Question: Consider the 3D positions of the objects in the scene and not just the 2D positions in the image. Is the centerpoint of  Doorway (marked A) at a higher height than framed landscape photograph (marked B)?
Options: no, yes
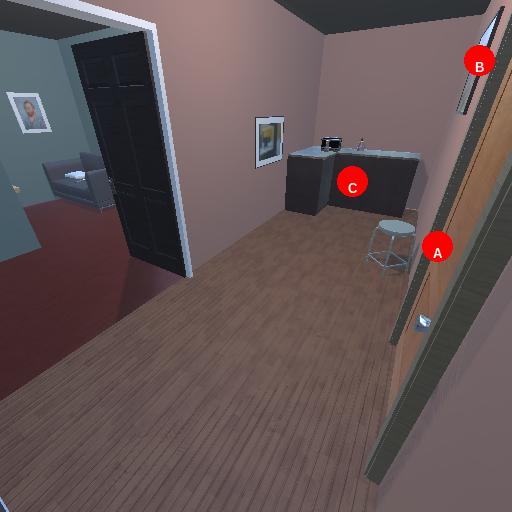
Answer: no